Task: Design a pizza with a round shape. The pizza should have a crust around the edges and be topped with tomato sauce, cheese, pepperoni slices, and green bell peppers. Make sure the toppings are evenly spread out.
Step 647:
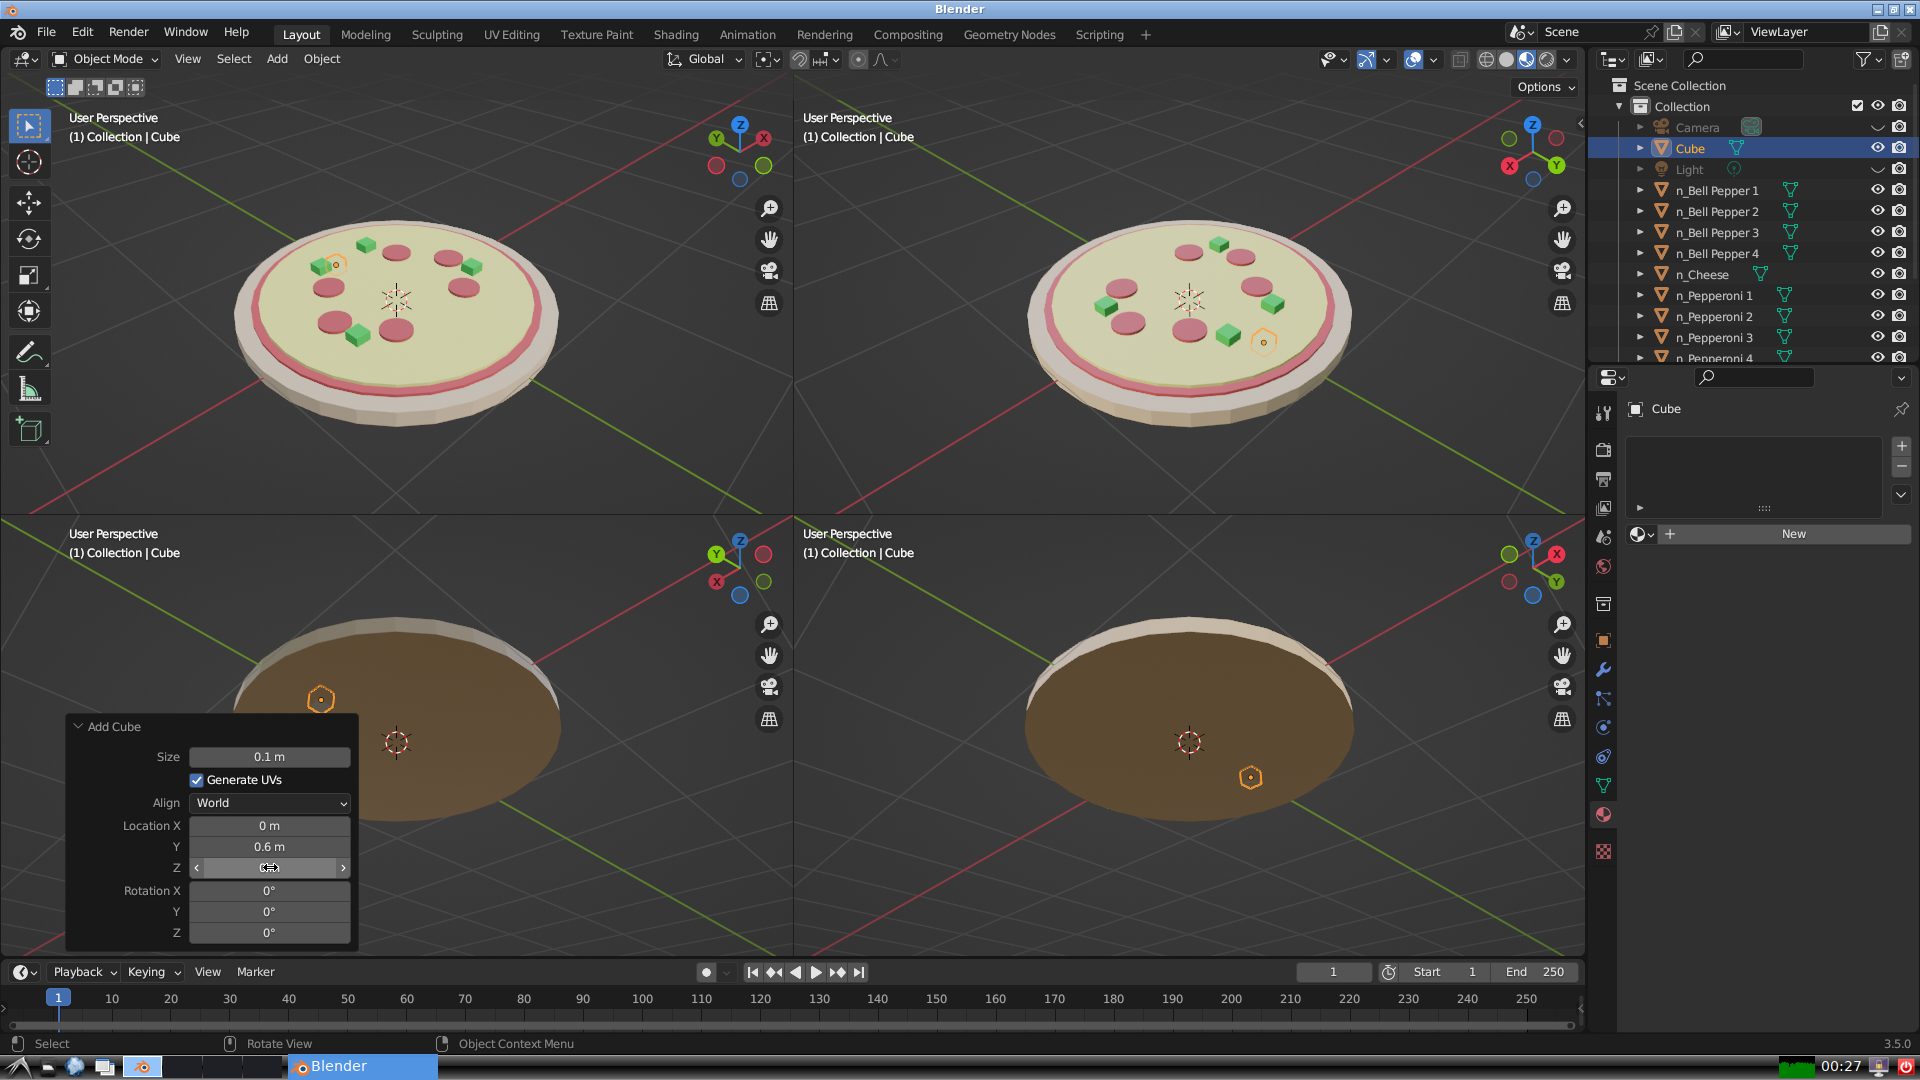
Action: click: no